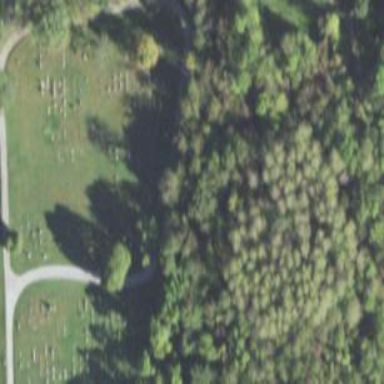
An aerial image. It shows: Cemetery.